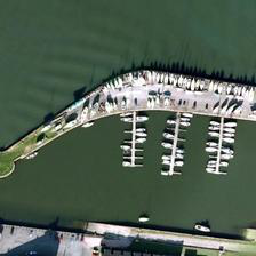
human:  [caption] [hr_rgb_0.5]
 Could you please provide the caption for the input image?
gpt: the sea is green a few cars to stop the ship at sea .

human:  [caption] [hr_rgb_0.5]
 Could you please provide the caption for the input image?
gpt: A string of gates like a dart.

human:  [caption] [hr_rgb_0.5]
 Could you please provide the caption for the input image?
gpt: the sea is green a few cars to stop the ship at sea .

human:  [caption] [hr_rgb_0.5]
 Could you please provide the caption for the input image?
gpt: Port like darts port.

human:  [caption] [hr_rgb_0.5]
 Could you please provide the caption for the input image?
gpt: the sea is green a few cars to stop the ship at sea .